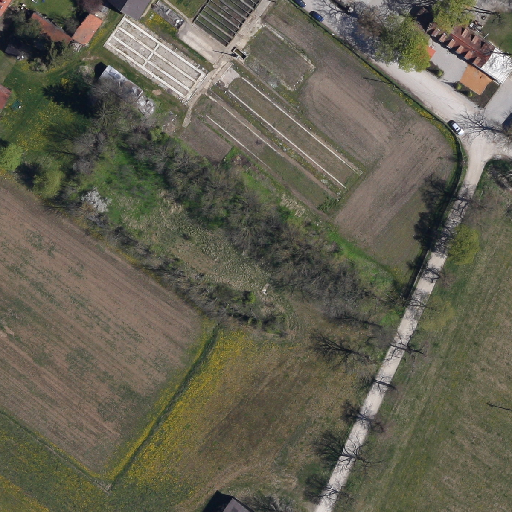
Referring expression: paved road